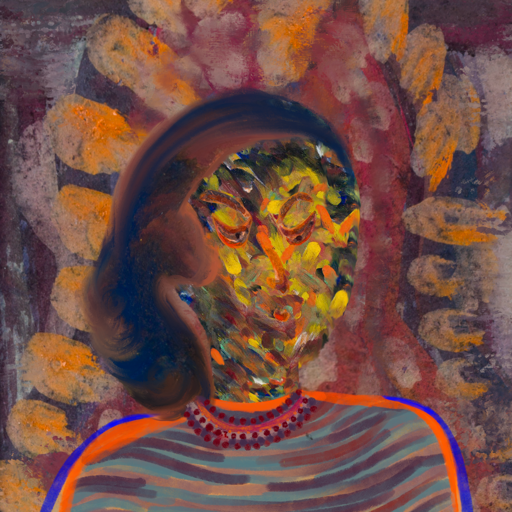
Background: Doll, Head And Neck Side: An_Impression, Face Side: Hypocrite, Bust: Experience, Hair Side: Mother_And_Son_Son, Head Accessory: Blank, Second Necklace: Blank, Necklace: Roy_Bahadur, Baby: Blank